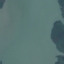
Land use / land cover: SeaLake